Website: walmart
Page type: gifting
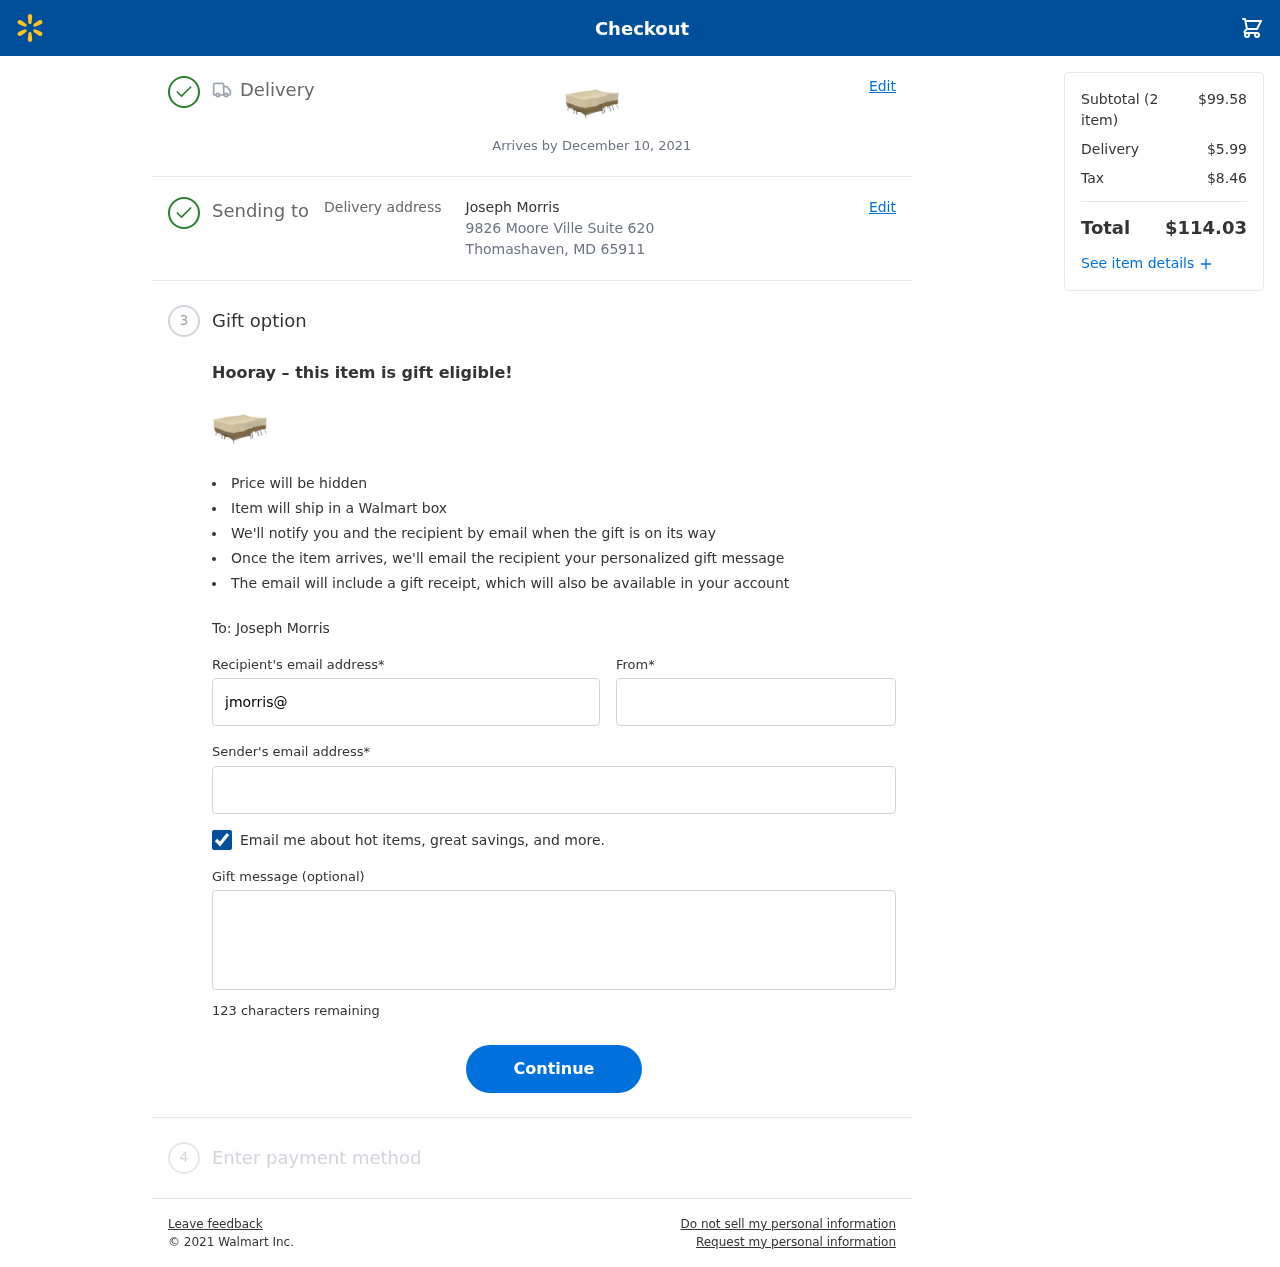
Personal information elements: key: PII_CITY_STATE_ZIP
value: Thomashaven, MD 65911
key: PII_EMAIL
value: amanda.wilson@hotmail.com
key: PII_FIRSTNAME
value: Amanda
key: PII_GIFT_EMAIL
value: jmorris@yahoo.com
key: PII_GIFT_FULLNAME
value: Joseph Morris
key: PII_GIFT_MESSAGE
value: Happy housewarming, Joseph! I thought you’d appreciate this cover to keep your patio furniture looking great all year round. Can’t wait to see you enjoy your new space!

Amanda
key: PII_STREET
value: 9826 Moore Ville Suite 620
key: PII_GIFT_FIRSTNAME
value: Joseph
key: PII_GIFT_LASTNAME
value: Morris
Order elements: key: ORDER_DELIVERY_DATE
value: Arrives by December 10, 2021
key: ORDER_NUM_ITEMS
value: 2
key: ORDER_SUBTOTAL
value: $99.58
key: ORDER_SHIPPING_COST
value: $5.99
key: ORDER_TAX
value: $8.46
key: ORDER_TOTAL
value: $114.03